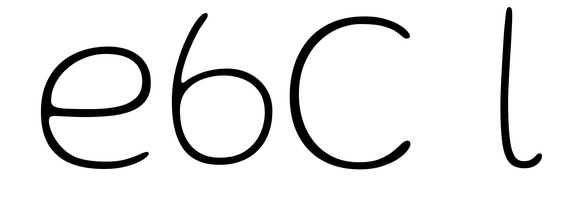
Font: Gluten_Thin